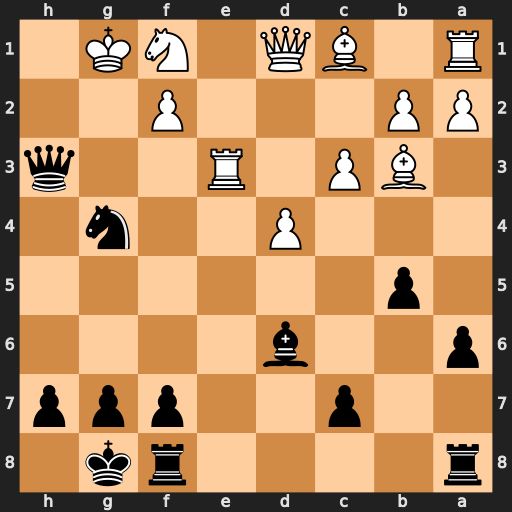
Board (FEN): r4rk1/2p2ppp/p2b4/1p6/3P2n1/1BP1R2q/PP3P2/R1BQ1NK1
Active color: b
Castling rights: -
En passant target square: -
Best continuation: Bh2+ Nxh2 Qxh2+ Kf1 Qxf2#